Question: I'm trying to create a custom tab control, and it works, but there are only two things that I can't get working.
I'm trying to add a filled rectangle before the tab that's selected, but when I select an other tab it stays at the first tab.
This isn't really a problem but is it possible to change the width of those tabitems?

And here is the code ofcourse;
'''
protected override void OnPaint(System.Windows.Forms.PaintEventArgs e)
{
System.Drawing.Bitmap b = new System.Drawing.Bitmap(Width, Height);
System.Drawing.Graphics g = System.Drawing.Graphics.FromImage(b);
g.Clear(System.Drawing.Color.FromArgb(246, 247, 249));
for (int i = 0; i <= TabCount - 1; i++)
{
System.Drawing.Rectangle tabRectangle = GetTabRect(i);
if (SelectedIndex == i)
{
//tab is selected
System.Drawing.SolidBrush lightBlue = new System.Drawing.SolidBrush(System.Drawing.Color.FromArgb(239, 242, 247));
g.FillRectangle(lightBlue, tabRectangle);
// I can't get this working..
System.Drawing.SolidBrush sele = new System.Drawing.SolidBrush(System.Drawing.Color.FromArgb(65, 95, 155));
g.FillRectangle(sele, new System.Drawing.Rectangle(0, 0, 5, 32));
}
else
{
//tab is not selected
g.FillRectangle(System.Drawing.Brushes.White, tabRectangle);
}
System.Drawing.SolidBrush fontColor = new System.Drawing.SolidBrush(System.Drawing.Color.FromArgb(100, 99, 104));
g.DrawString(TabPages[i].Text, Font, fontColor, tabRectangle, new System.Drawing.StringFormat { Alignment = System.Drawing.StringAlignment.Near, LineAlignment = System.Drawing.StringAlignment.Center });
}
e.Graphics.DrawImage(b, 0, 0);
b.Dispose();
g.Dispose();
base.OnPaint(e);
}
'''
Thanks.
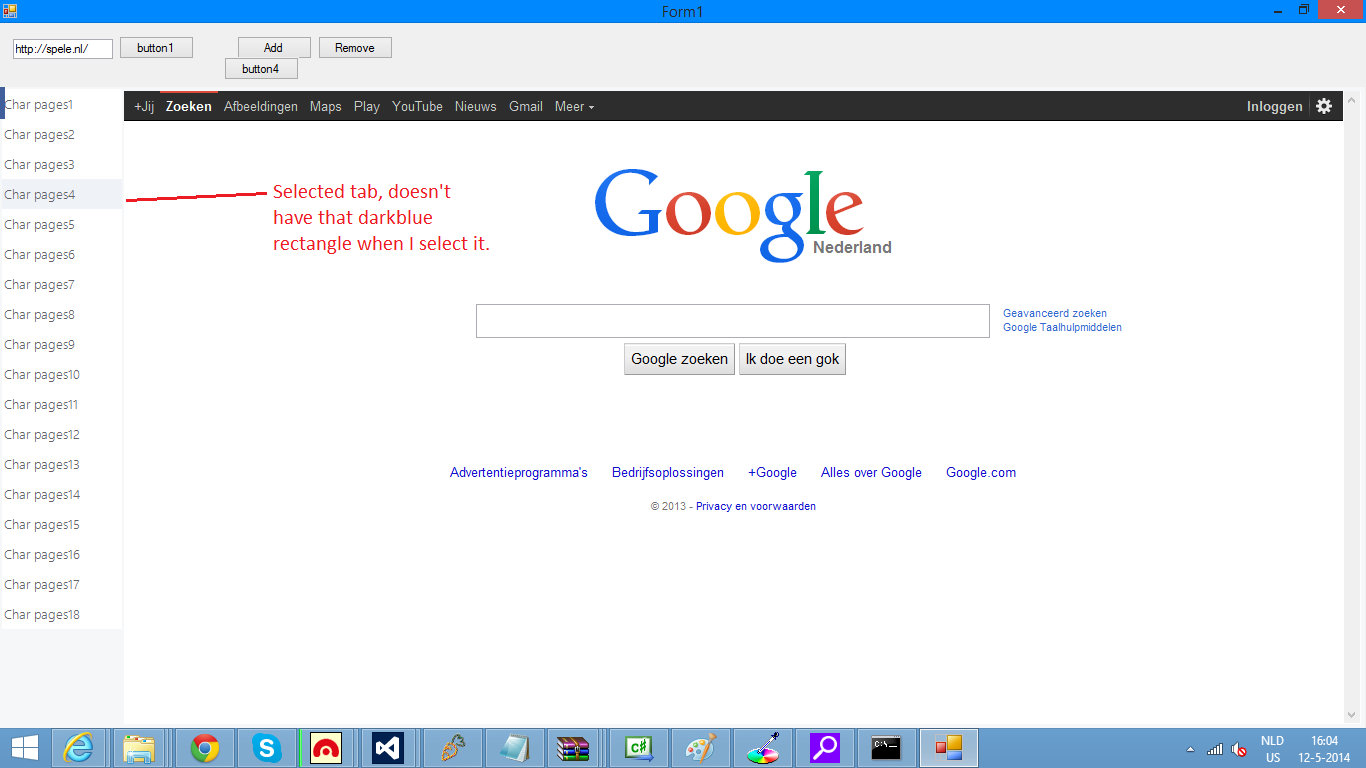
Answer: You need to change the position of the second rectangle so it starts in the same position as the first:
'''
//tab is selected
System.Drawing.SolidBrush lightBlue = new System.Drawing.SolidBrush(System.Drawing.Color.FromArgb(239, 242, 247));
g.FillRectangle(lightBlue, tabRectangle);
// I can't get this working..
System.Drawing.SolidBrush sele = new System.Drawing.SolidBrush(System.Drawing.Color.FromArgb(65, 95, 155));
g.FillRectangle(sele, new System.Drawing.Rectangle(
tabRectangle.X,tabRectangle.Y,
5, 32));
'''